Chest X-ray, PA view. Patient: 44 years old, sex F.
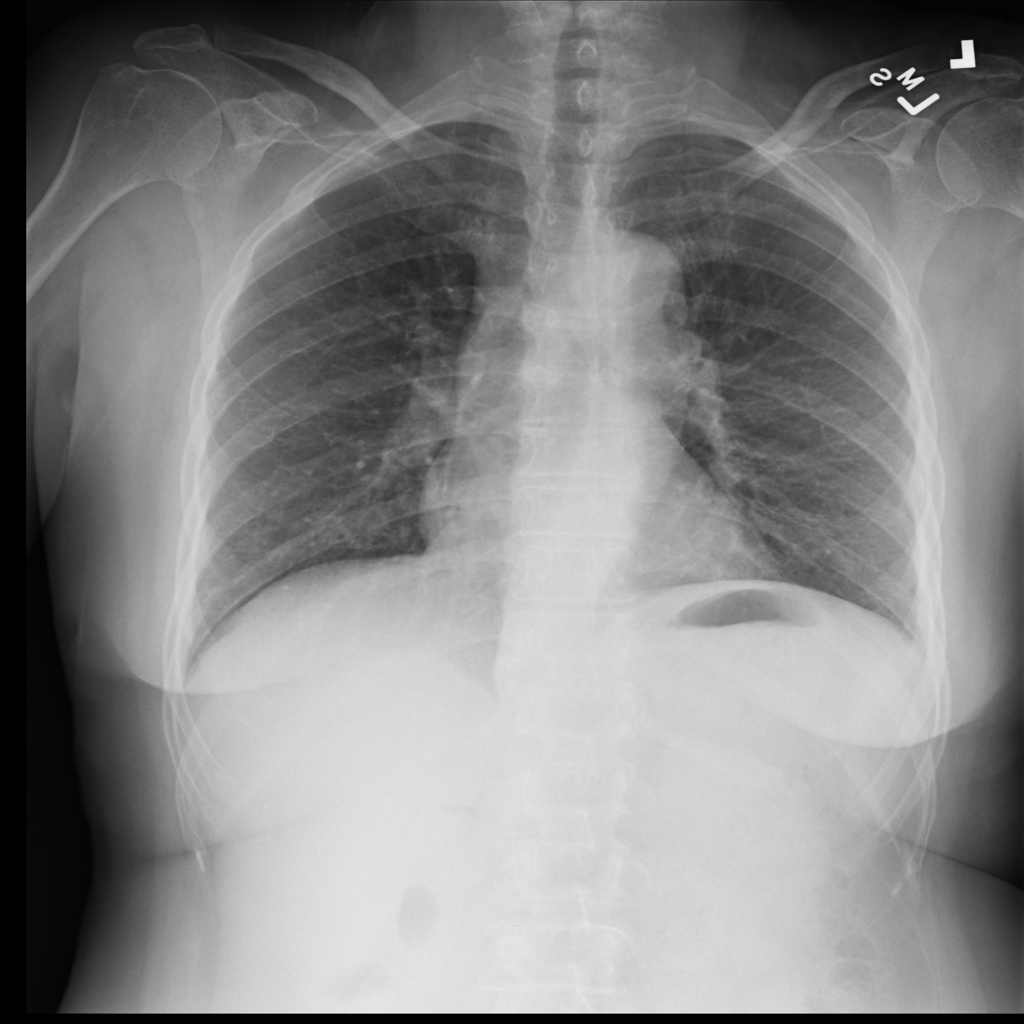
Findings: Atelectasis